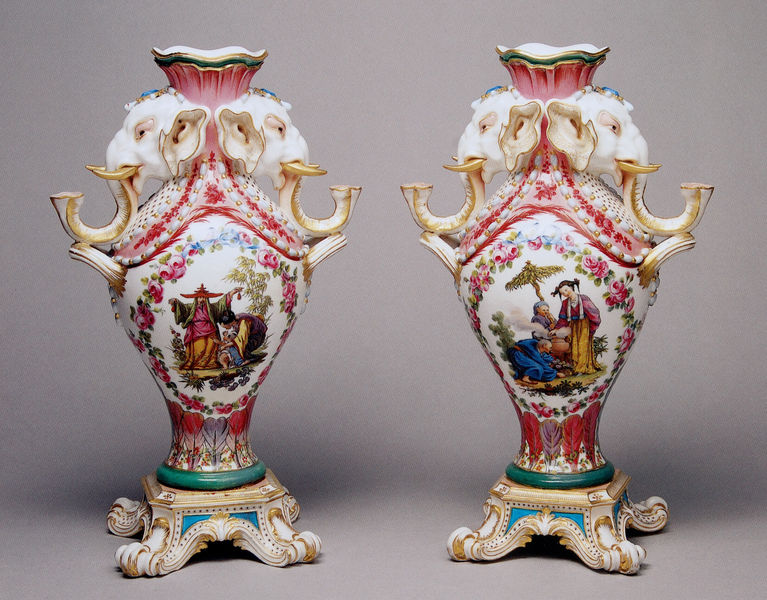
Titel: Ein Paar Kandelabervasen "à tête d'éléphant" mit Fond in Rosa, Türkisblau und Grün mit chinesischem Dekor
Künstler: Charles-Nicolas Dodin
Standort: Baltimore
Institution: The Walters Art Gallery
Schlagwörter: blau, blätter, feder, fuß, kopf, mann, schatten, weiß, frauen, grün, menschen, blume, blumen, bunt, frau, hut, kleider, köpfe, licht, männer, ohr, orange, szene, türkis, blüte, blüten, regenschirm, rosen, rot, schirm, sonnenschirm, malerei, muster, ornament, augen, barock, federn, sockel, bild, gold, kind, paar, girlande, pflanzen, ohren, rokoko, rosa, rund, henkel, vase, füße, bilder, blumenvase, zwei, figuren, symmetrie, dekor, floral, verzierung, vasen, bauch, ring, bemalt, foto, fotografie, photographie, punkte, pink, griff, gefäß, blumenmuster, porzellan, asien, asiatisch, kranz, girlanden, photo, chinesisch, china, griffe, kerzenhalter, zähne, farbfoto, muschel, pokal, kitsch, prunk, meissen, porzelan, gefäße, szenen, glasur, aufnahme, doppelt, motive, elefant, elefanten, rüssel, pokale, stosszähne, kimono, chinoiserie, elefantenköpfe, fraz, handbemalt, syymetrie, weißer elefant, chinoiserien, przellan, chinavasen, elephanten, rituell, roceille, elepahnten, elefantenkopf, vaen